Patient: sex F, age 31
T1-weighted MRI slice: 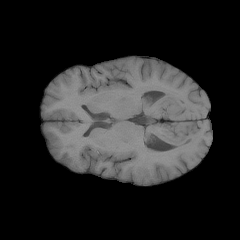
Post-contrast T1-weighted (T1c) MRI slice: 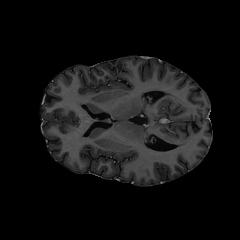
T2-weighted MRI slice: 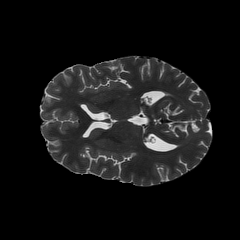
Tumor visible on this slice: no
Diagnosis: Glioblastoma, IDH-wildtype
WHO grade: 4